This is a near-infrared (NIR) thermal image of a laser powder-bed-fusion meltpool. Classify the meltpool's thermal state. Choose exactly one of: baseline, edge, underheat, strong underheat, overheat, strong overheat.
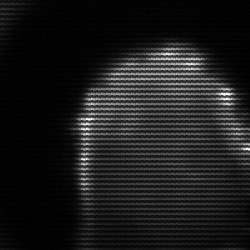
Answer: baseline